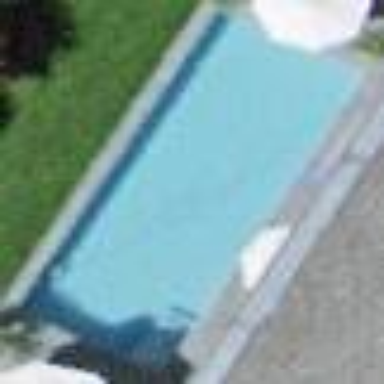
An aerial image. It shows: Swimming pool located in leisure land.